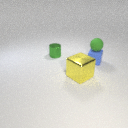
small blue rubber cube to the right of large yellow metal cube